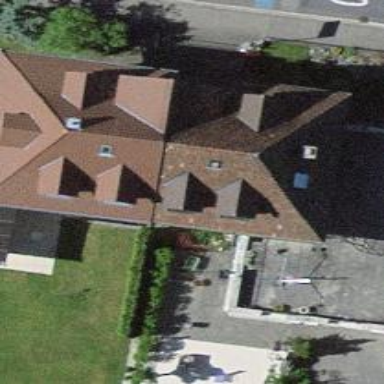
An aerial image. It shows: Residential building.